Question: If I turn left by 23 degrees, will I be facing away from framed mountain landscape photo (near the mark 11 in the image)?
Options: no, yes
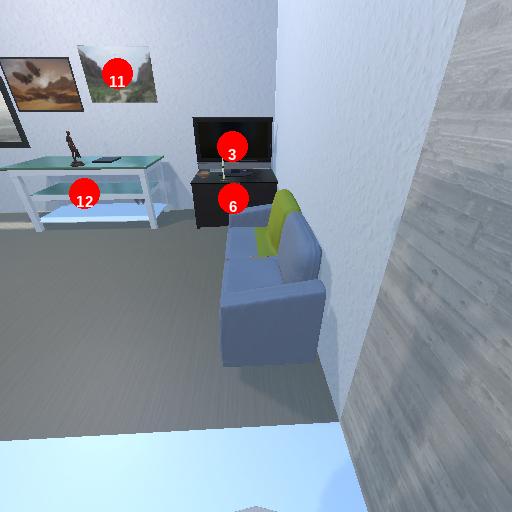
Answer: no